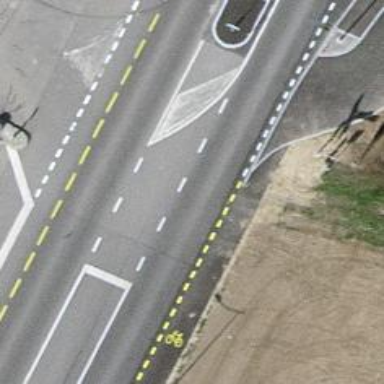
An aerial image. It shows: Bus stop along the road.